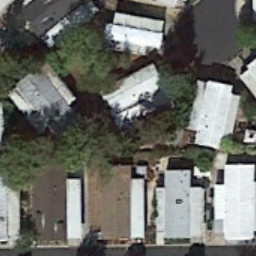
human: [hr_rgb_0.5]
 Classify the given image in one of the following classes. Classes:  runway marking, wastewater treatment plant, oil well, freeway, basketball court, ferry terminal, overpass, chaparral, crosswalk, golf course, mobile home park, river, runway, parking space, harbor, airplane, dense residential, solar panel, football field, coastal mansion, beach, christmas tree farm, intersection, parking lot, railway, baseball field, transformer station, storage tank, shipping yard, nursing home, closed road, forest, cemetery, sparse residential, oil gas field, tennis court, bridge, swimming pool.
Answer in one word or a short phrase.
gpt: mobile home park